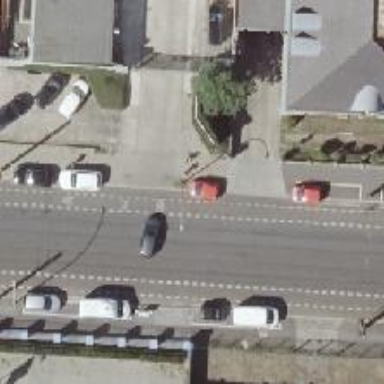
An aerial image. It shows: Residential road with asphalt surface. There is separate sidewalk and designated cycle lane on both sides.